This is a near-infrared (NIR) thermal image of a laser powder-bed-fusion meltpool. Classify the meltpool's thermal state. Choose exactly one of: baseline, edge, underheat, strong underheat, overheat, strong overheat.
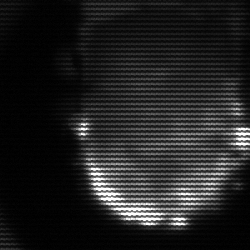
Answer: baseline